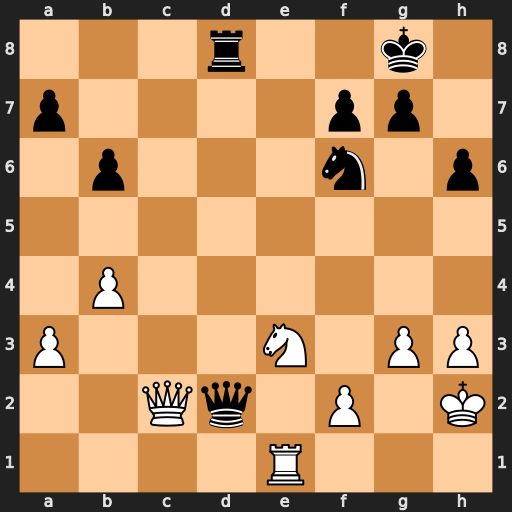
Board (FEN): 3r2k1/p4pp1/1p3n1p/8/1P6/P3N1PP/2Qq1P1K/4R3
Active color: w
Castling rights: -
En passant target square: -
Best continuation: Rd1 Qxd1 Nxd1